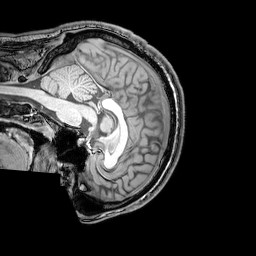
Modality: T1w
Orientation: sagittal
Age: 23
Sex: male
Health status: healthy
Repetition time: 0.081 s
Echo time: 0.037 s